【题型】选择题　【知识点】解析几何　【难度】easy
已知点$A(-2,2)$，$B(6,4)$，$H(5,2)$，$H$是$\triangle ABC$的垂心．则点$C$的坐标为（ ）

\vspace{0.2cm}
\noindent A．$(6,2)$ \qquad B．$(-2,2)$ \qquad C．$(-4,-2)$ \qquad D．$(6,-2)$

\vspace{0.2cm}
【解答】
\noindent \textbf{【答案】} D

\vspace{0.2cm}
\noindent \textbf{【分析】} 先设点$C$的坐标,再求出直线$BH$，$AH$的斜率，则可求出直线$AC$的斜率和直线$BC$的倾斜角，联立方程组求出$C$的坐标；

\vspace{0.2cm}
\noindent \textbf{【详解】} 设$C$点标为$(x,y)$，直线$AH$斜率$k_{AH} = \dfrac{2-2}{5+2} = 0$，
$\therefore BC \perp AH$，而点$B$的横坐标为$6$，则$x = 6$，
直线$BH$的斜率$k_{BH} = \dfrac{4-2}{6-5} = 2$，
$\therefore$直线$AC$斜率$k_{AC} = \dfrac{y-2}{6+2} = -\dfrac{1}{2}$，
$\therefore y = -2$，
$\therefore$点$C$的坐标为$(6,-2)$．
故选:D．

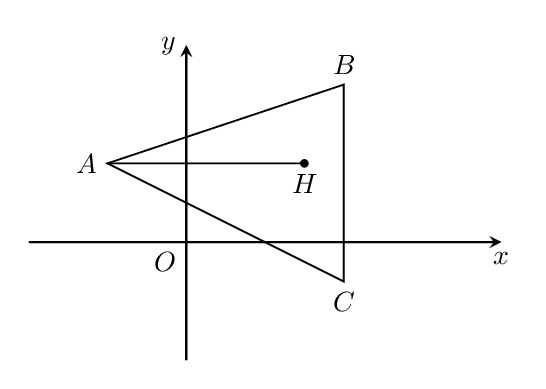